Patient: sex M, age 52
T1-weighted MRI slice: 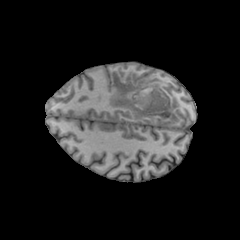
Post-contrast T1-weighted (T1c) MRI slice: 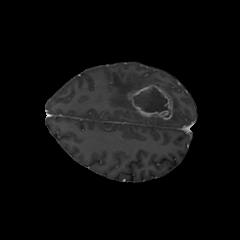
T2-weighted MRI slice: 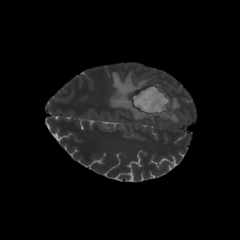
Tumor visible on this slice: yes
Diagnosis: Glioblastoma, IDH-wildtype
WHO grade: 4